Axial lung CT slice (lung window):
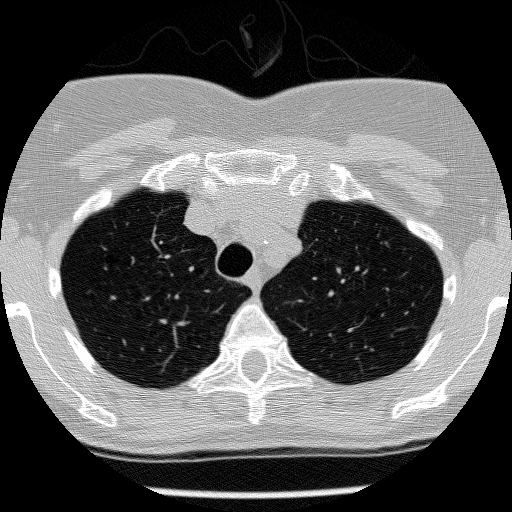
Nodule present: no